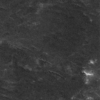
Label: not_dusty